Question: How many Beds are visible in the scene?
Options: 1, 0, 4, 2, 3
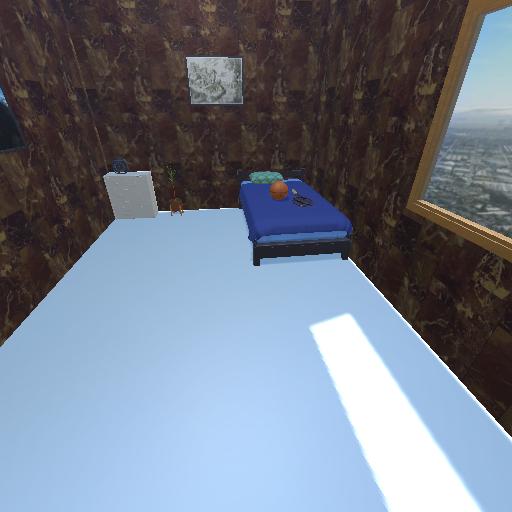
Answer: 1